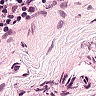
Metastatic tissue present: no